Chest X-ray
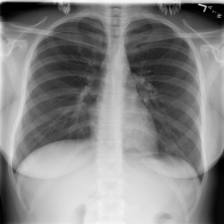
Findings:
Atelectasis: negative
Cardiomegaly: negative
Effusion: negative
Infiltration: positive
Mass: negative
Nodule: positive
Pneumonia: negative
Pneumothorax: negative
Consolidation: negative
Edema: negative
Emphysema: negative
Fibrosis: negative
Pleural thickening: negative
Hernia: negative